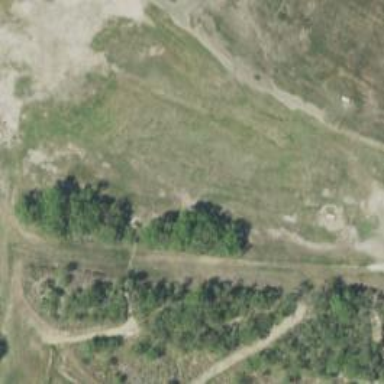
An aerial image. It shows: Disc golf hole.